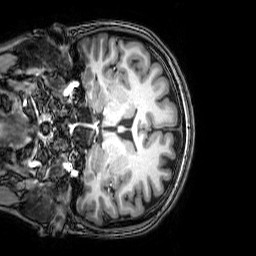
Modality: T1w
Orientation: coronal
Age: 20
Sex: female
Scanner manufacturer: philips
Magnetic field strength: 3 T
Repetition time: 0.008113 s
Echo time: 0.003709 s